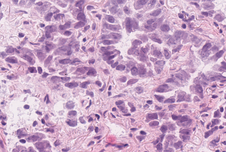
Tumor epithelial tissue: yes
Tumor-associated stroma tissue: yes
Normal tissue: no